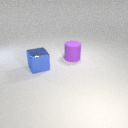
large blue metal cube to the left of large purple rubber cylinder